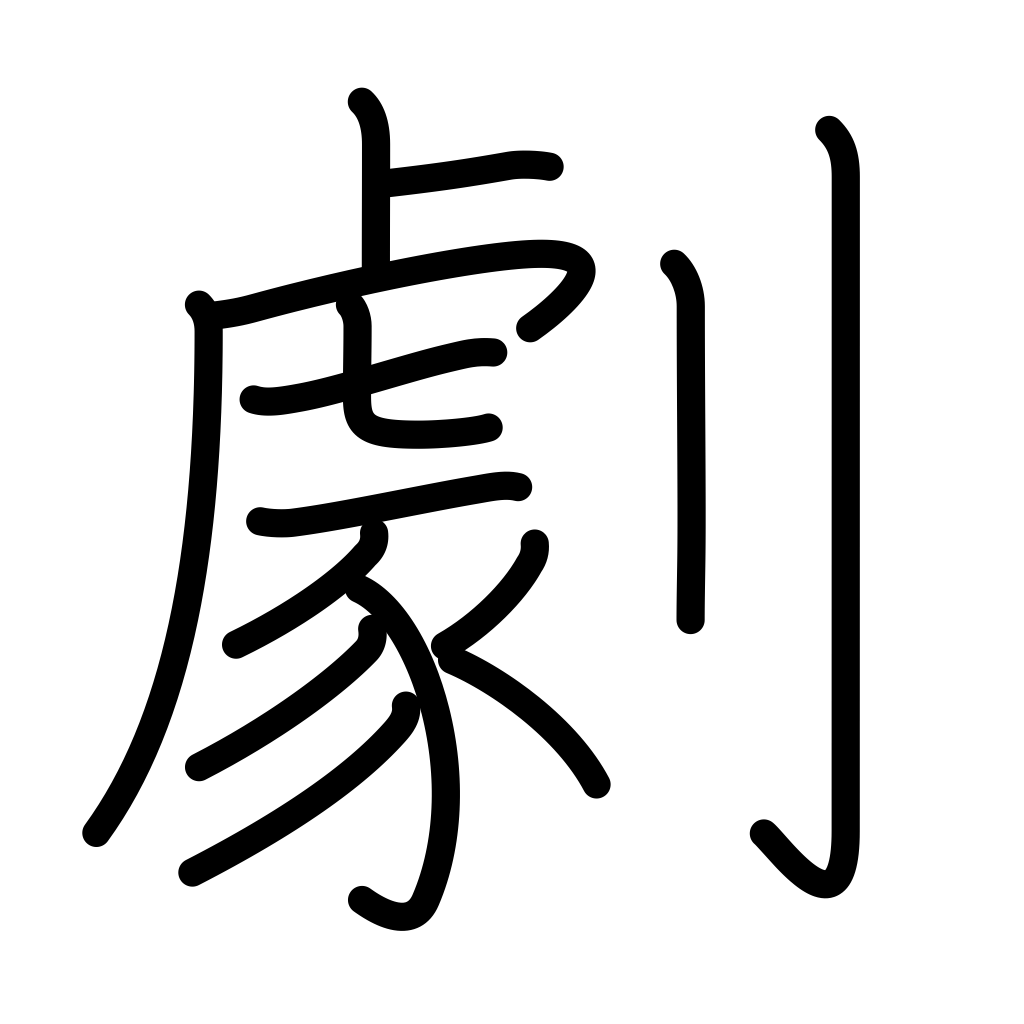
Meaning: drama, play